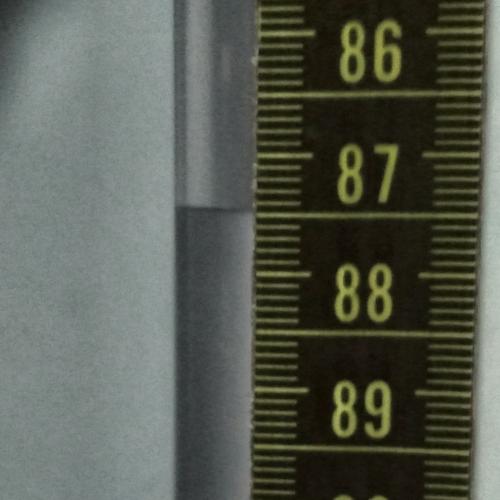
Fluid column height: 87.5 cm